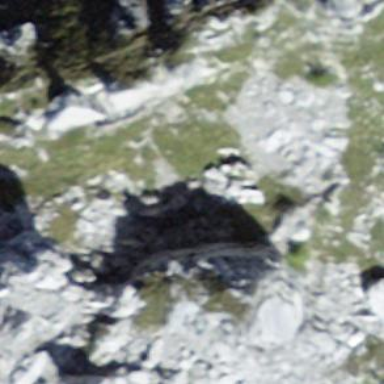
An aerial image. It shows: Landscape of bare rock.